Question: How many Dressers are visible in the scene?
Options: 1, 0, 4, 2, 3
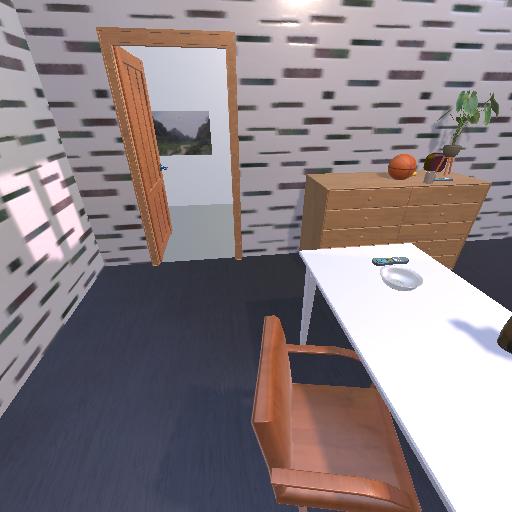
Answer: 1